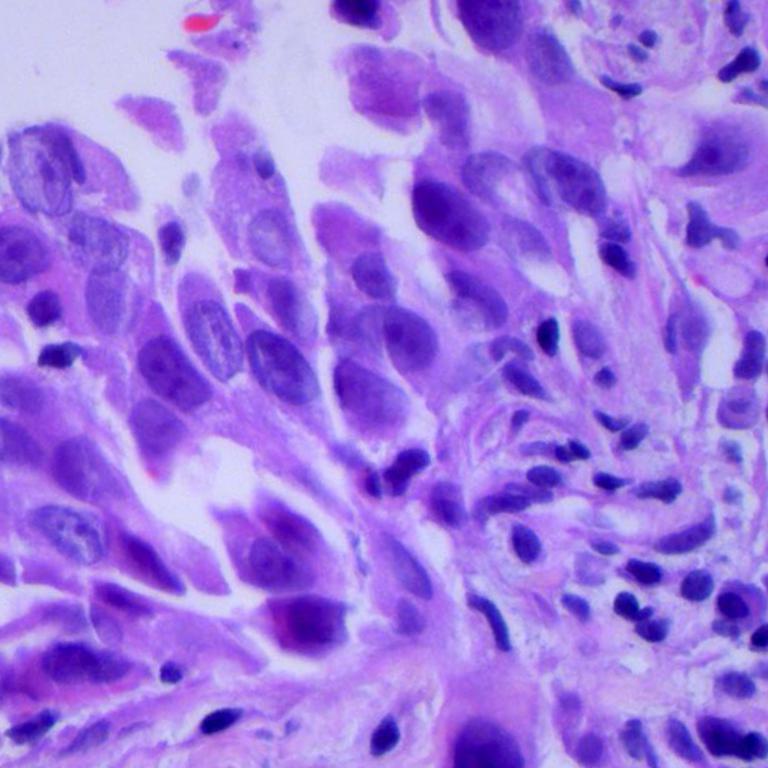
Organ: lung
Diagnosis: adenocarcinomas